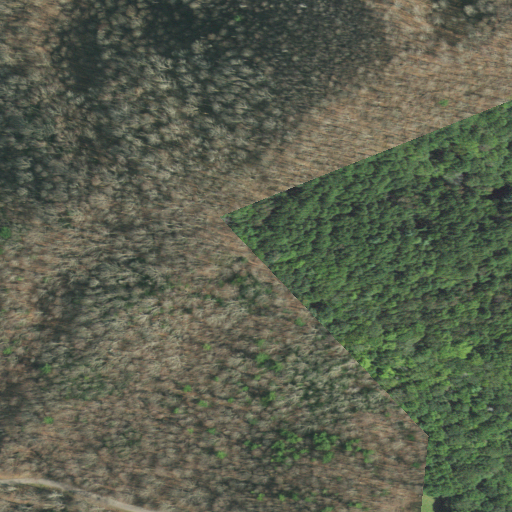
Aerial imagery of mountain in North Carolina named Willen Mountain containing deciduous forest, mixed forest, and open development